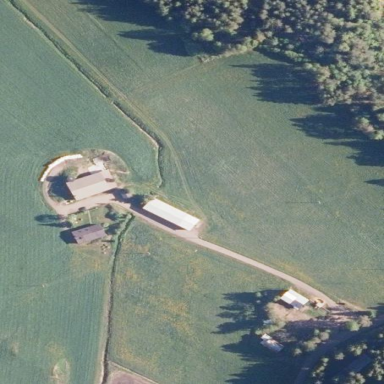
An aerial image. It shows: Farmyard area.